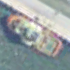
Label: civil